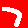
Digit: 7